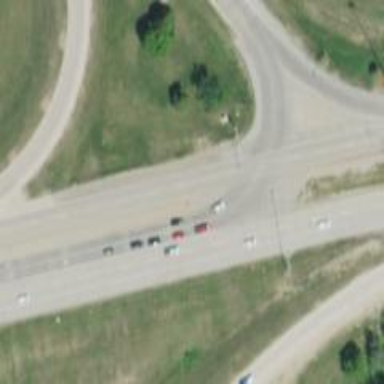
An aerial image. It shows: Primary highway.